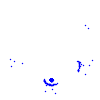
Particle: pion